Chest X-ray. View position: PA
Patient age: 65
Patient sex: F
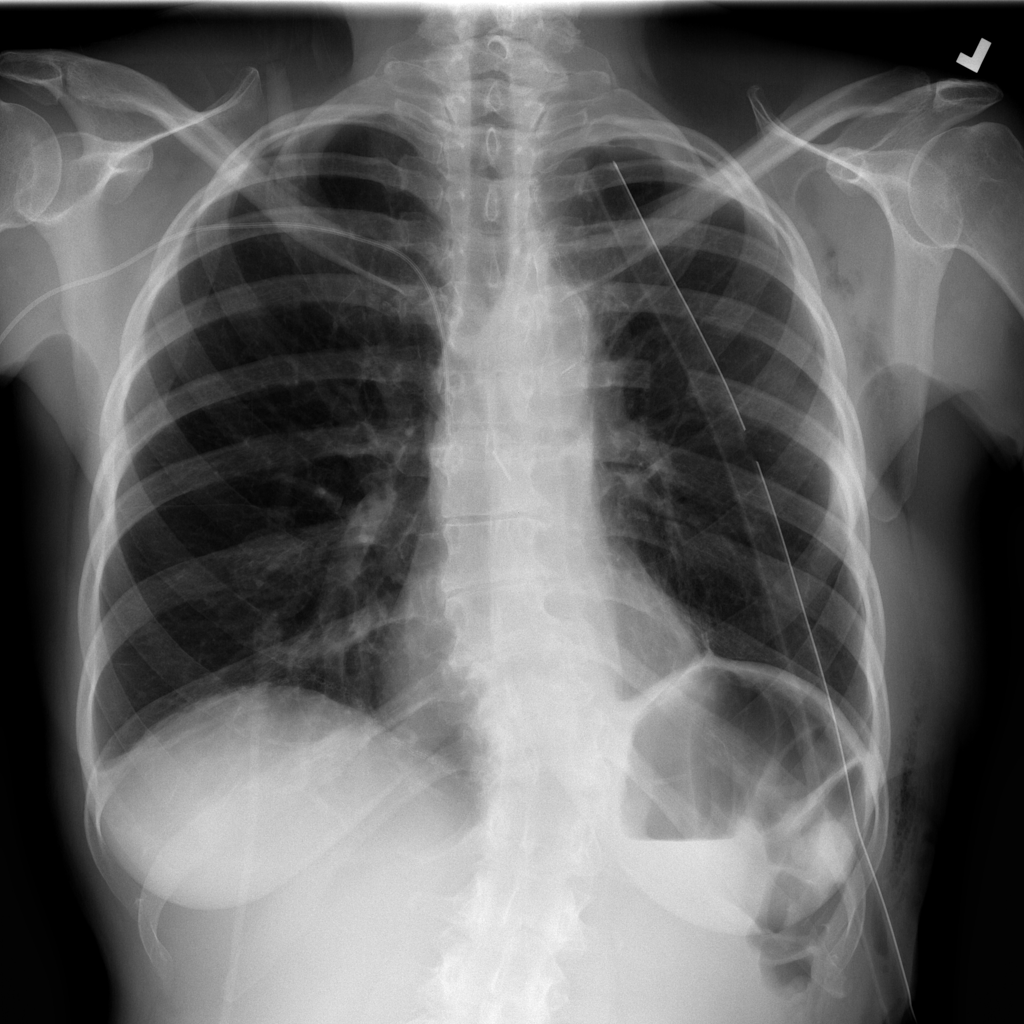
Finding: Pneumothorax